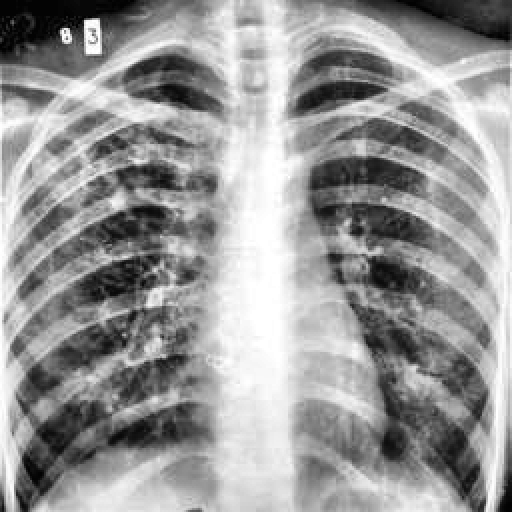
Finding: TUBERCULOSIS